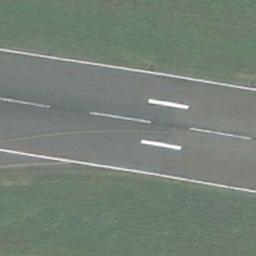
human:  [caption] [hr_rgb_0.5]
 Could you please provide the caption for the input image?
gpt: There is a green lawn next to the runway, With white dashes of varying thickness on the runway .

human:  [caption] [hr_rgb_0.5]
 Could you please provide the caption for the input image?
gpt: The grass is beside the runway .

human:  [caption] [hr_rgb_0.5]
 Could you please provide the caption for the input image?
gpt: The runway goes through the lawn and some center line markings and two touchdown zone markings are on the runway .

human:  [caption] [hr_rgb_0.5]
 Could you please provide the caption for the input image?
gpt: The runway is on the grass .

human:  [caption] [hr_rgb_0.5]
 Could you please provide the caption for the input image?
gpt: There are green meadows beside the runway .